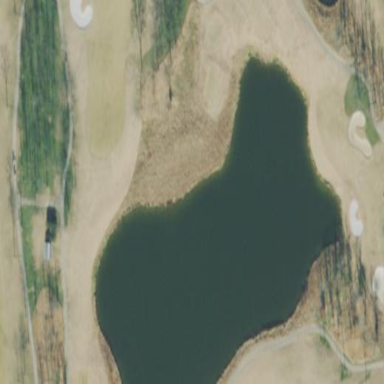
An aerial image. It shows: Rough grassy area used for golf.